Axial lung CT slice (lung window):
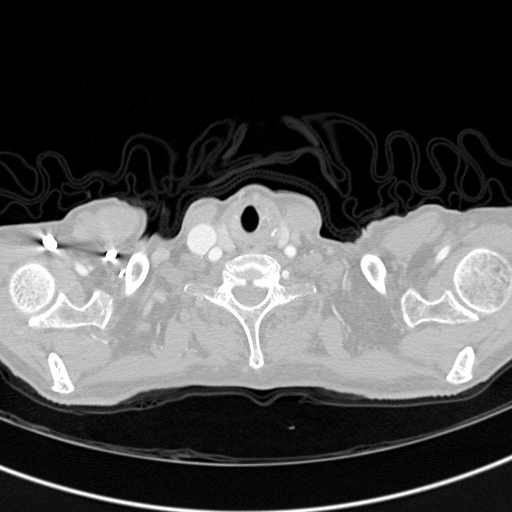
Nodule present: no